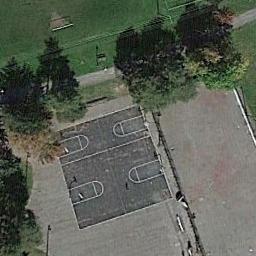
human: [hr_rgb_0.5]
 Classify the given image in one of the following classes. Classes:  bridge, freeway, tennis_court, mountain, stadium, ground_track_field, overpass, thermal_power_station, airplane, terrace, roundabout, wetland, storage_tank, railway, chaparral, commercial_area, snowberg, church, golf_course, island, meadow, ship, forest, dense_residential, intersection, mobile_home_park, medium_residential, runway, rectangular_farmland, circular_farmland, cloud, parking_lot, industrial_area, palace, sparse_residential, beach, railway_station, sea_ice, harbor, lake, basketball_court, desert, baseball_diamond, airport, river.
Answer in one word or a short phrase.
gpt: basketball_court